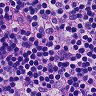
Metastatic tissue present: no